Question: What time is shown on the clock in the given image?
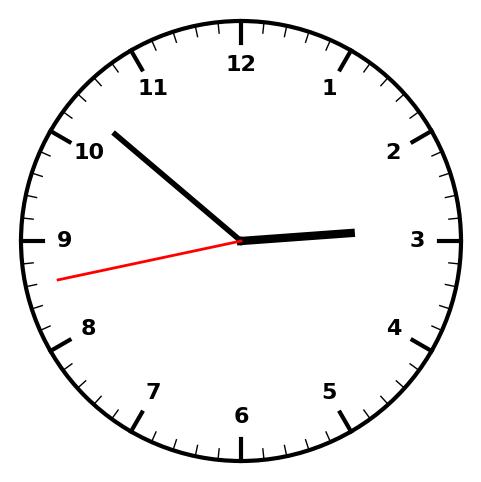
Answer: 02:51:43